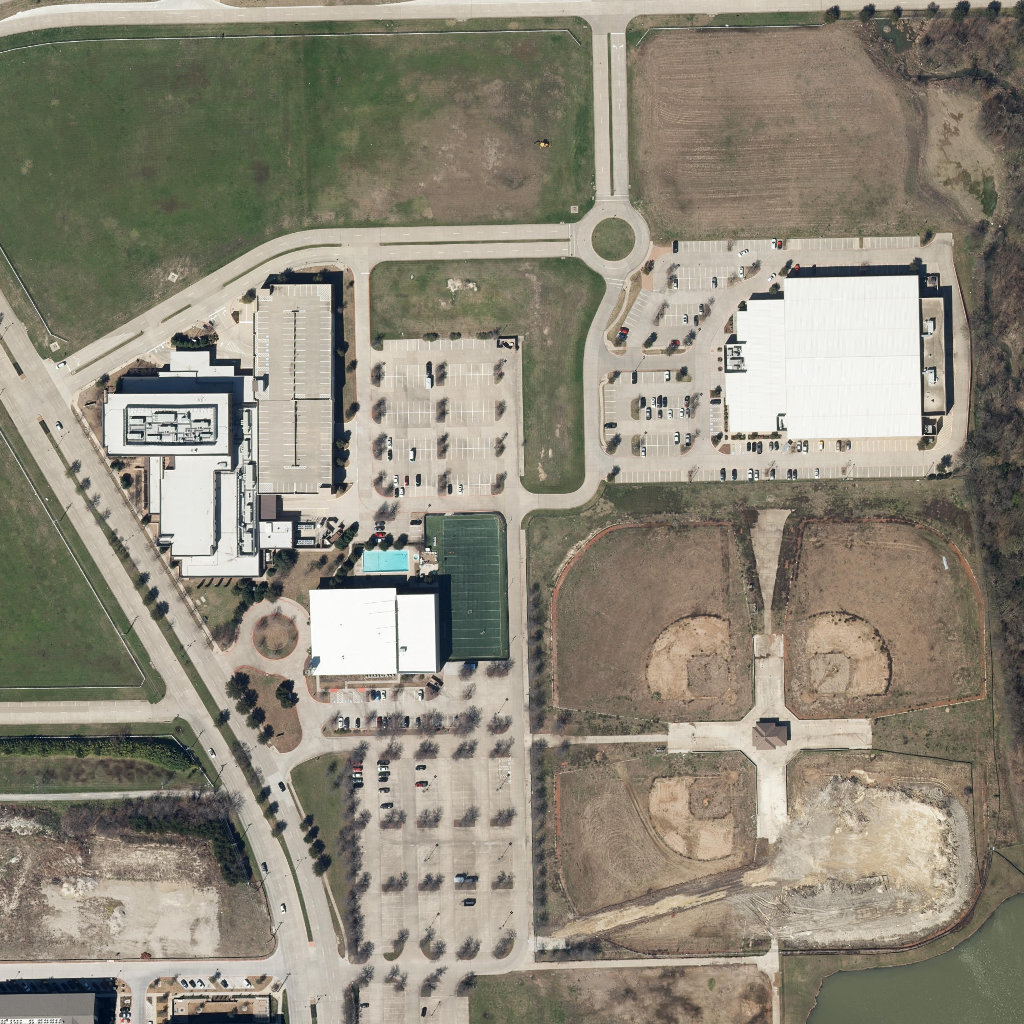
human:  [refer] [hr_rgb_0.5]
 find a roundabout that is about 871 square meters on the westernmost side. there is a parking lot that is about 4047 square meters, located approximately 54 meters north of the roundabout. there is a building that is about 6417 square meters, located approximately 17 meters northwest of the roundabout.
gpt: <box>[[22, 57, 31, 66, 0]]</box>

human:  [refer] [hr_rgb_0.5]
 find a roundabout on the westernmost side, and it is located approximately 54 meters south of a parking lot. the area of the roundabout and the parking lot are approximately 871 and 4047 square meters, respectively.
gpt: <box>[[22, 57, 31, 66, 0]]</box>

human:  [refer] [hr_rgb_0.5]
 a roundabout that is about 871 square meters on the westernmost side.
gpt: <box>[[22, 57, 31, 66, 0]]</box>